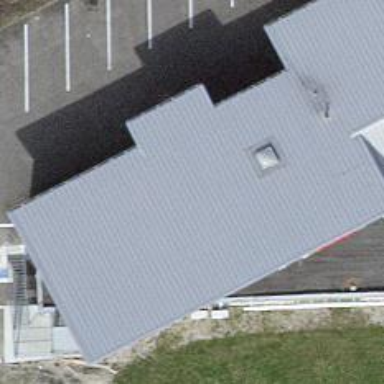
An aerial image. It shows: Commercial building.